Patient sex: M
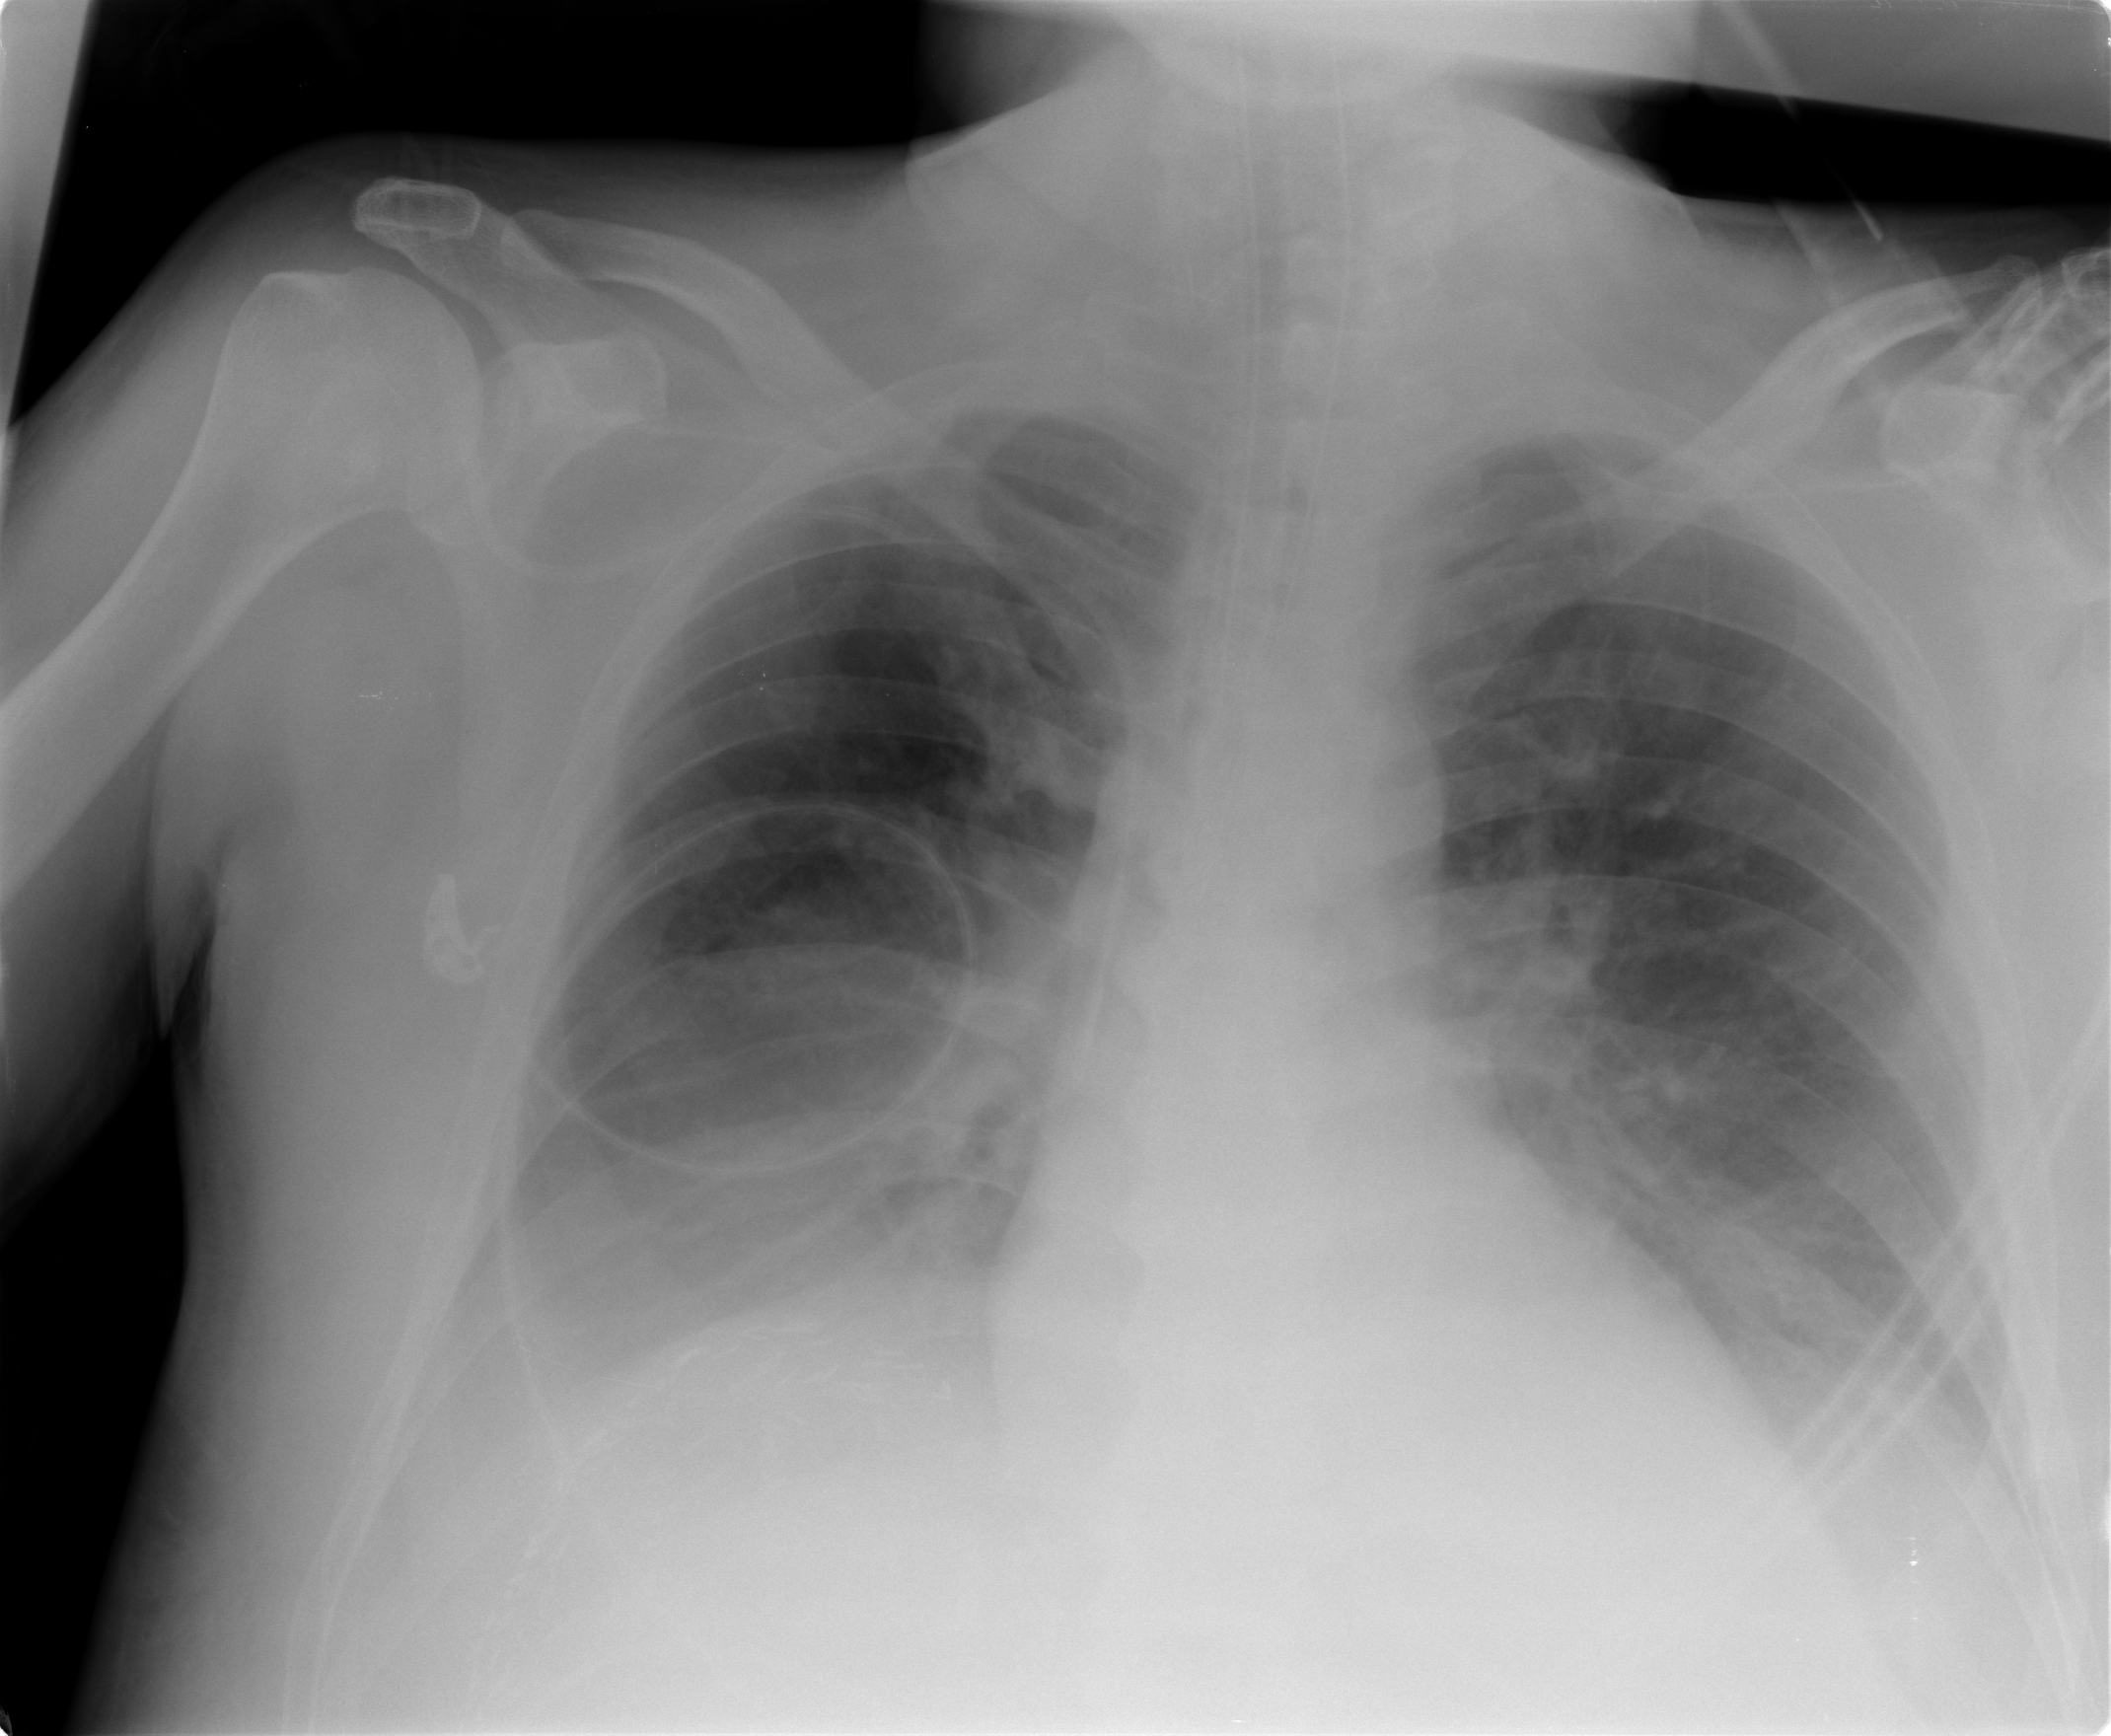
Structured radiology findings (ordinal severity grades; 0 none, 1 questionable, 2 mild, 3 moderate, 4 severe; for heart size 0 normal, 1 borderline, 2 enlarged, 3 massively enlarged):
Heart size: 1
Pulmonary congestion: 2
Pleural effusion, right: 2
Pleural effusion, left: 1
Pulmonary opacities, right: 0
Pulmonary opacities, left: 0
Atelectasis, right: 2
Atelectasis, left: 2